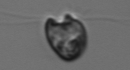
Label: flagellate_morphotype1